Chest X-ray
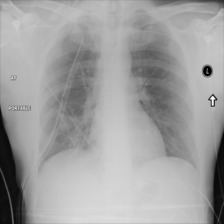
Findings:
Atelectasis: negative
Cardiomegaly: negative
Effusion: negative
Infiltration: negative
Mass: negative
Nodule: negative
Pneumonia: negative
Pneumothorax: negative
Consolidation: negative
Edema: negative
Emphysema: negative
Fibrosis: negative
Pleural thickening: negative
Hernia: negative